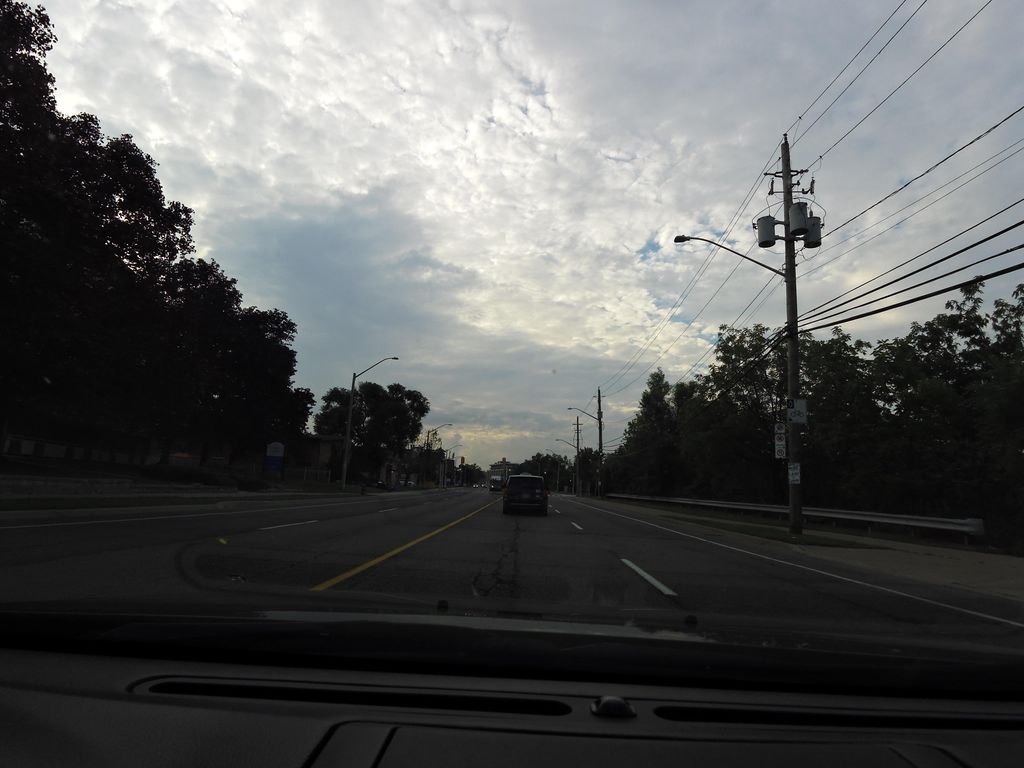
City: hamilton